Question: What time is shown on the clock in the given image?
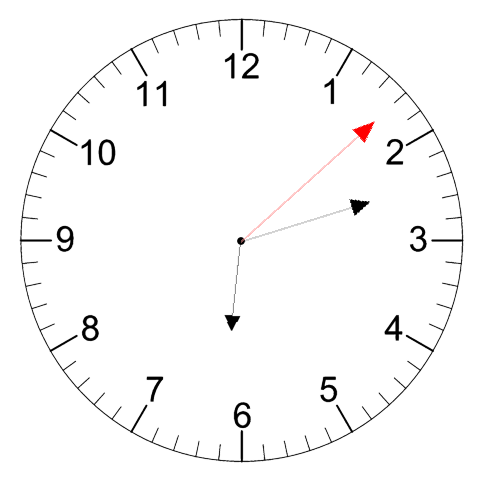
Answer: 06:12:08